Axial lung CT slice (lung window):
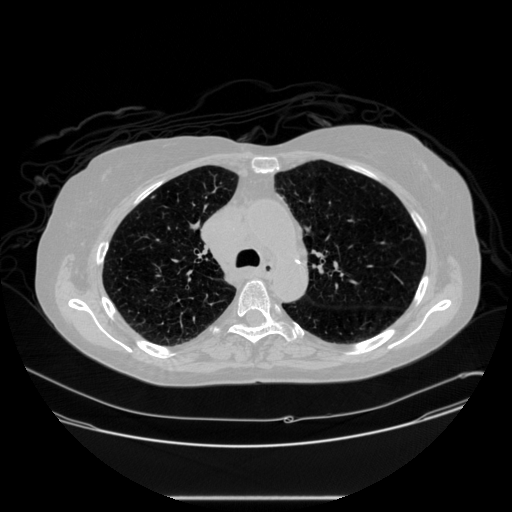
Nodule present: no